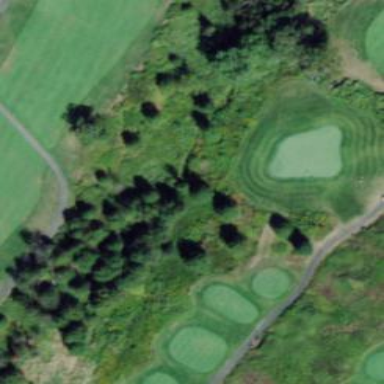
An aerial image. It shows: Rough area on grassy golf course.